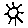
Label: sun